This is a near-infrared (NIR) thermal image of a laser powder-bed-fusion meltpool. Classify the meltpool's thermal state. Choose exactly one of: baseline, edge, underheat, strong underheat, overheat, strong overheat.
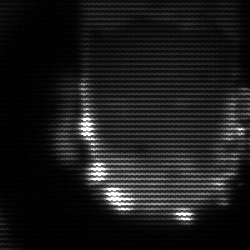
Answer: baseline